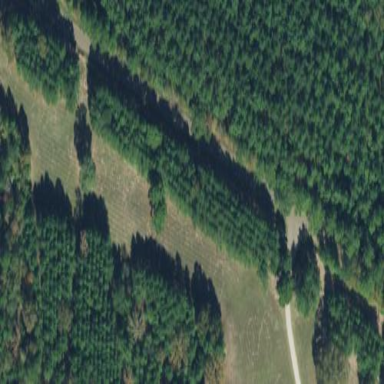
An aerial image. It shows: Evergreen woodland with needle-leaved trees.